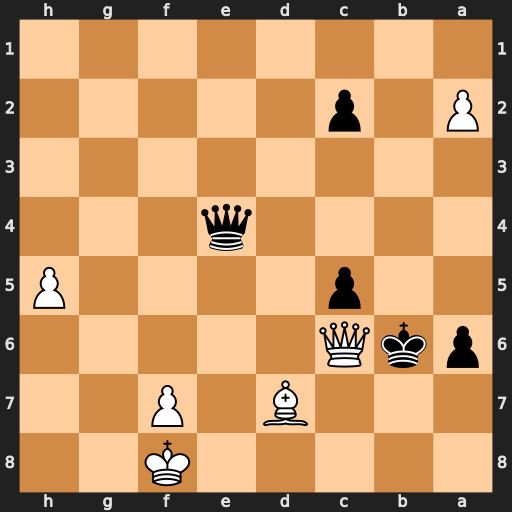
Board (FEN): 5K2/3B1P2/pkQ5/2p4P/4q3/8/P1p5/8
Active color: b
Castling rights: -
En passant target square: -
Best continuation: Qxc6 Bxc6 c1=Q Be4 Qh6+ Kg8 Qxh5